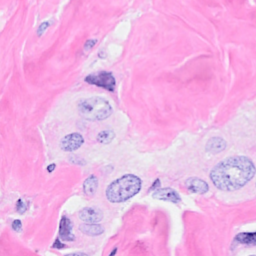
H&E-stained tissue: Breast